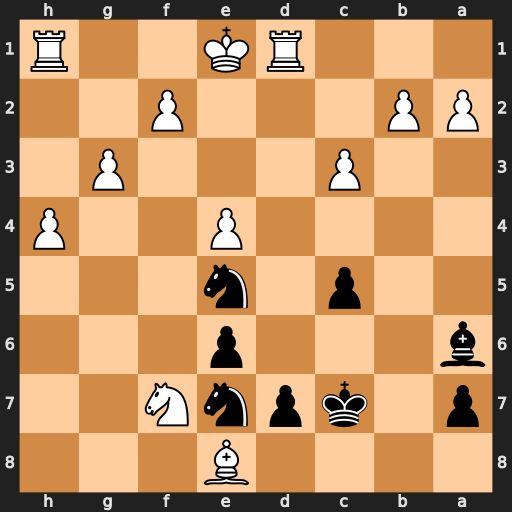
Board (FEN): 4B3/p1kpnN2/b3p3/2p1n3/4P2P/2P3P1/PP3P2/3RK2R
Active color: b
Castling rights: K
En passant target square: -
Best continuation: Nf3#